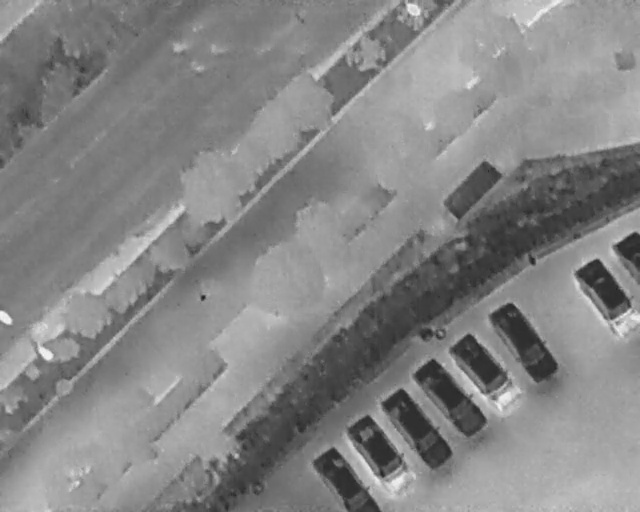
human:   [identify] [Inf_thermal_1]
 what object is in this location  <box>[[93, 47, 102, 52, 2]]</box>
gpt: <ref>1 medium car at the right</ref>